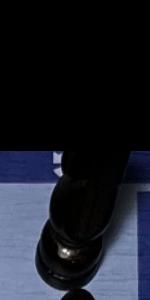
Label: Knight_Black